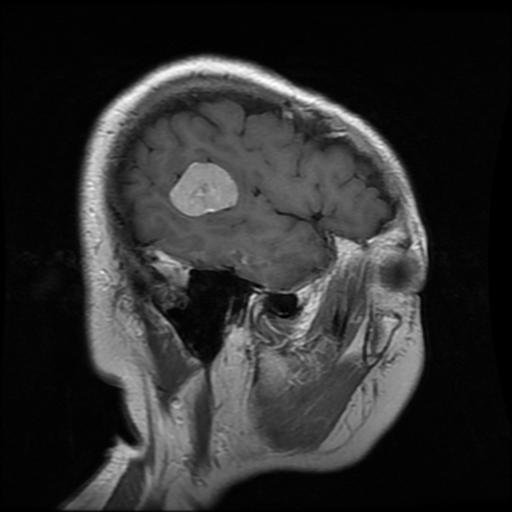
Label: meningioma